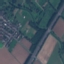
Land use / land cover: Highway